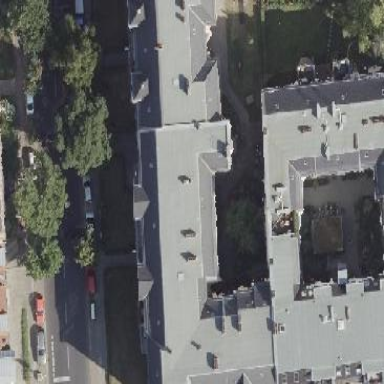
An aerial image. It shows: Building with apartments featuring unique double saltbox roof shape.